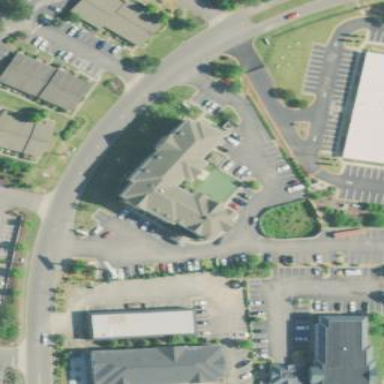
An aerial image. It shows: Hotel building.